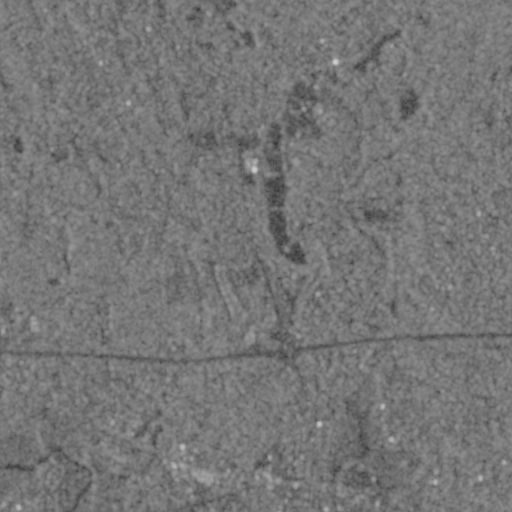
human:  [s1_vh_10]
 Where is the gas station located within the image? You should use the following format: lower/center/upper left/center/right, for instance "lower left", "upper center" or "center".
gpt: The gas station is located in the lower center of the image.
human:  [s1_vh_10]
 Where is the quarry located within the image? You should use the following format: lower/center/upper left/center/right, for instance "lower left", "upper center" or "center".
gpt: The quarry is located in the center of the image.
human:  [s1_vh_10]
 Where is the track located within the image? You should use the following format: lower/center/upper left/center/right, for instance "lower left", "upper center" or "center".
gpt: The track is located in the upper center of the image.
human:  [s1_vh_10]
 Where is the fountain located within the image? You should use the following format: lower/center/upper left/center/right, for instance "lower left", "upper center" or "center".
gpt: The fountain is located in the upper left of the image.
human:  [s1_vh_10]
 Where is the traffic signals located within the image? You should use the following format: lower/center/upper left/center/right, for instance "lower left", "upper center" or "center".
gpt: The traffic signals is located in the lower center of the image.
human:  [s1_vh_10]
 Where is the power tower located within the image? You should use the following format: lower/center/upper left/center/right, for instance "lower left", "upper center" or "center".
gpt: There is no power tower in the image.

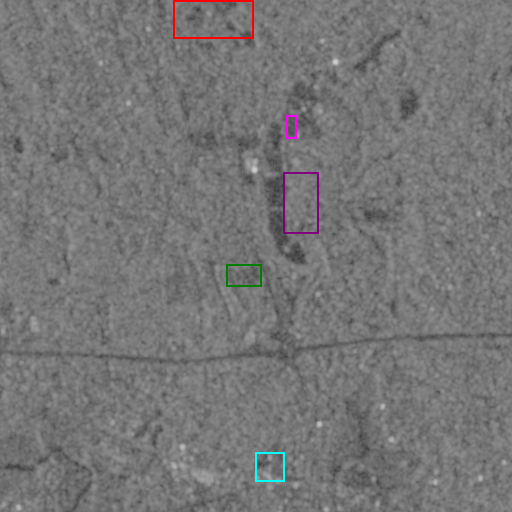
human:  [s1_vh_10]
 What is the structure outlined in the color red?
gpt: The structure outlined in red is a park.
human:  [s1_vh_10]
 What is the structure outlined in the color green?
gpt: The structure outlined in green is a parking lot.
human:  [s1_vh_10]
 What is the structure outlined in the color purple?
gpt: The structure outlined in purple is a quarry.
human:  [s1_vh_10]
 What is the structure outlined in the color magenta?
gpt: The structure outlined in magenta is a track.
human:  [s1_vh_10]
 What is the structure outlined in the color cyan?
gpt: The structure outlined in cyan is a building.
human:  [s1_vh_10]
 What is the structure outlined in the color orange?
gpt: There is no orange outline.